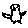
Label: bird